Question: I'm trying to have a cool little animation for my logo when it first appears on my Android App screen.
I have completely no idea how I would implement this idea though, OpenGL, Make a video and import it into an activity, other options?
Here is what I would like to accomplish:

Step 1: Start the bottom line of the triangle
Step 2: Start going up and back down and connect
Step 3: Have my custom logo fade into the triangle
Am I going out of my way trying to learn how to do this, or am I better off just having my logo show up as an image?
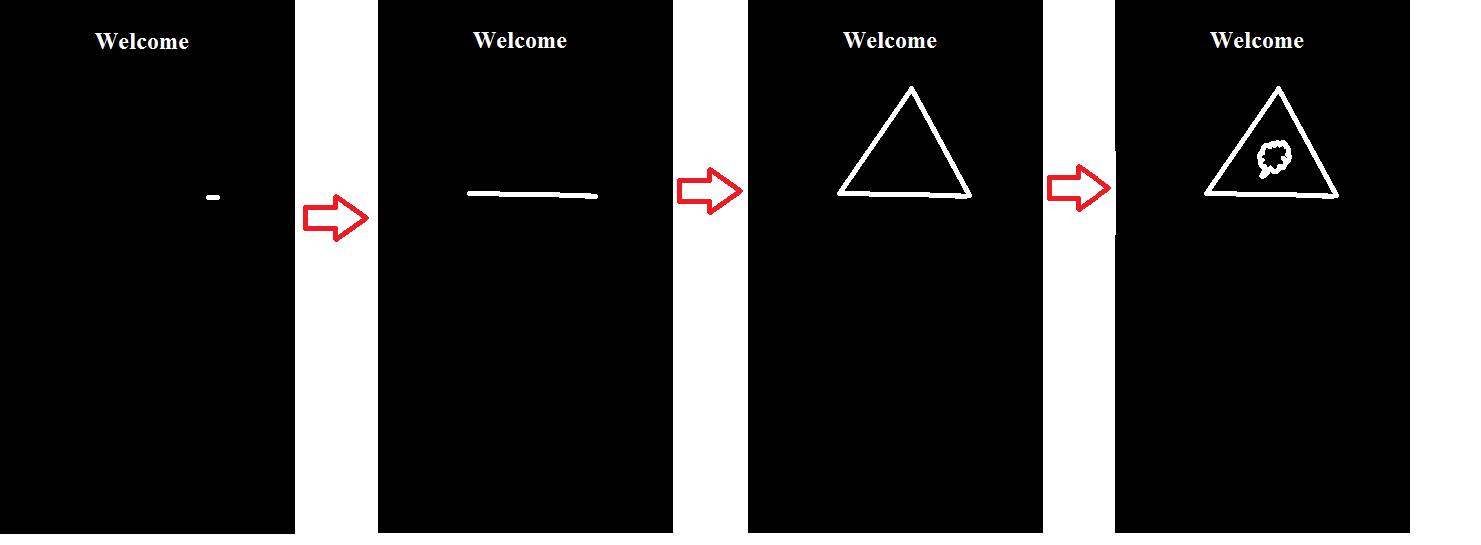
Answer: Easiest to just create a GIF for me in this situation.